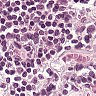
Metastatic tissue present: no